Lunar surface albedo tile
Center latitude: 35.307
Center longitude: 29.355
Resolution (meters per pixel, mean): 130.66
Tile area (km^2): 16980.68
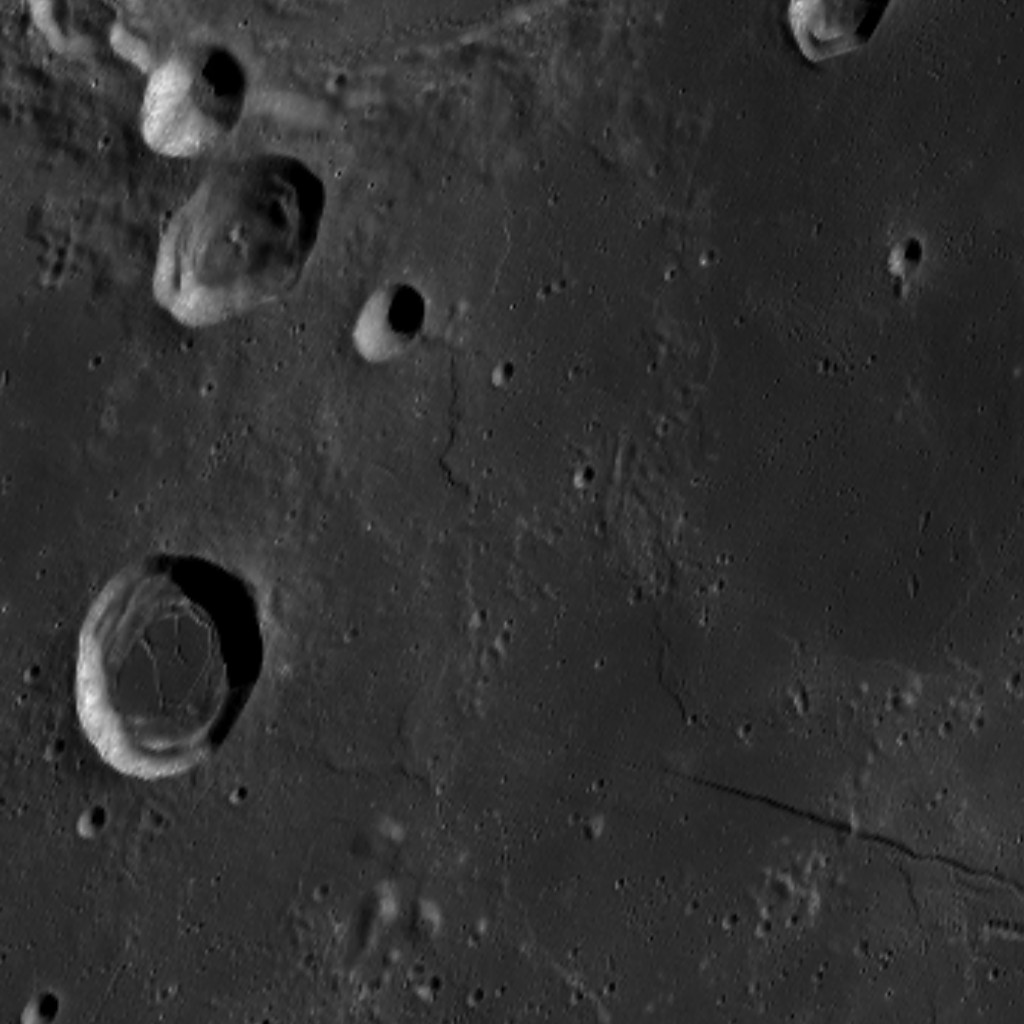